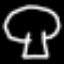
Label: mushroom